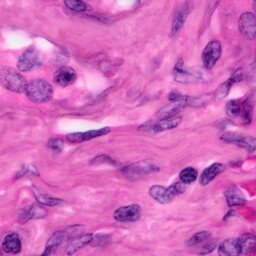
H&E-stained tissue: Pancreatic